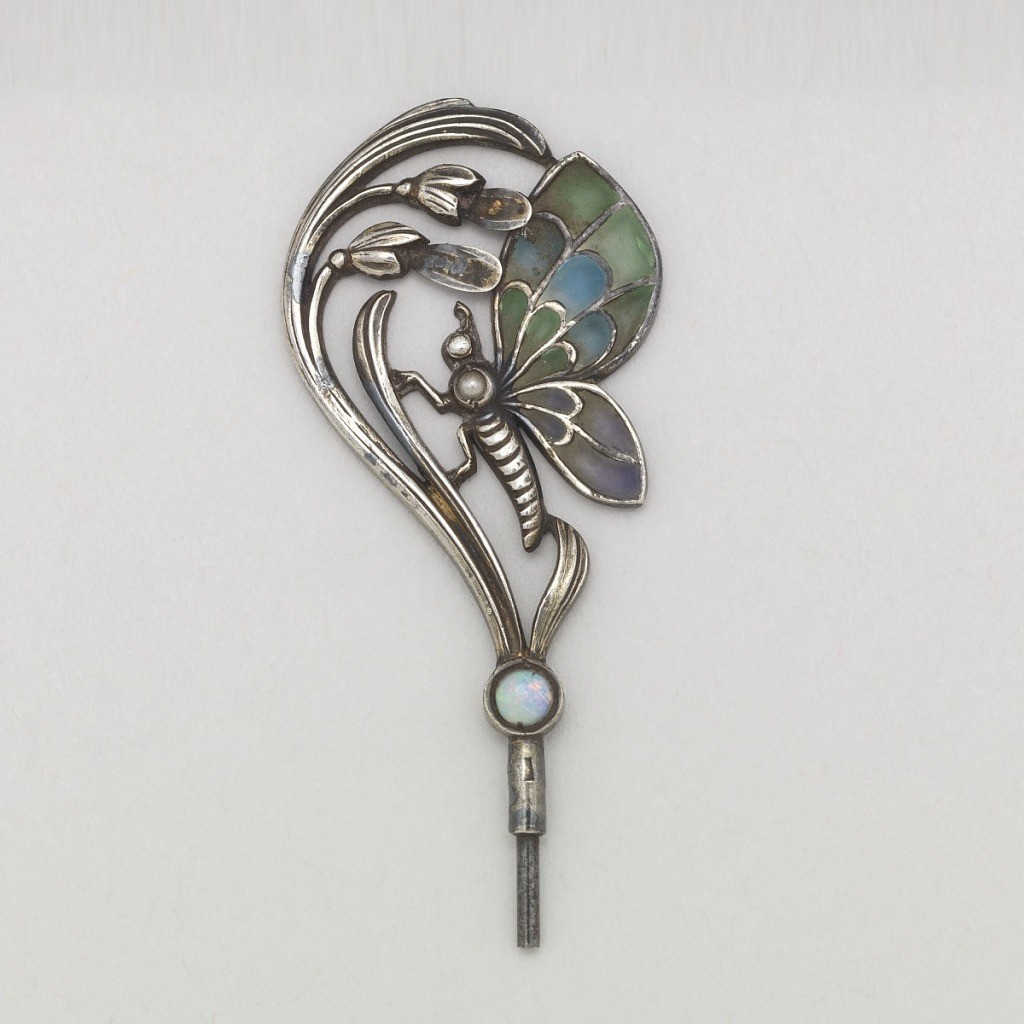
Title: Butterfly
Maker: René Lalique, French, 1860–1945
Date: ca. 1890–1910
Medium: silver, opal, enamel
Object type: Stick pin finial
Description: Curvilinear foliage with insect with plique-a-jour enamel wings, opal on stem.